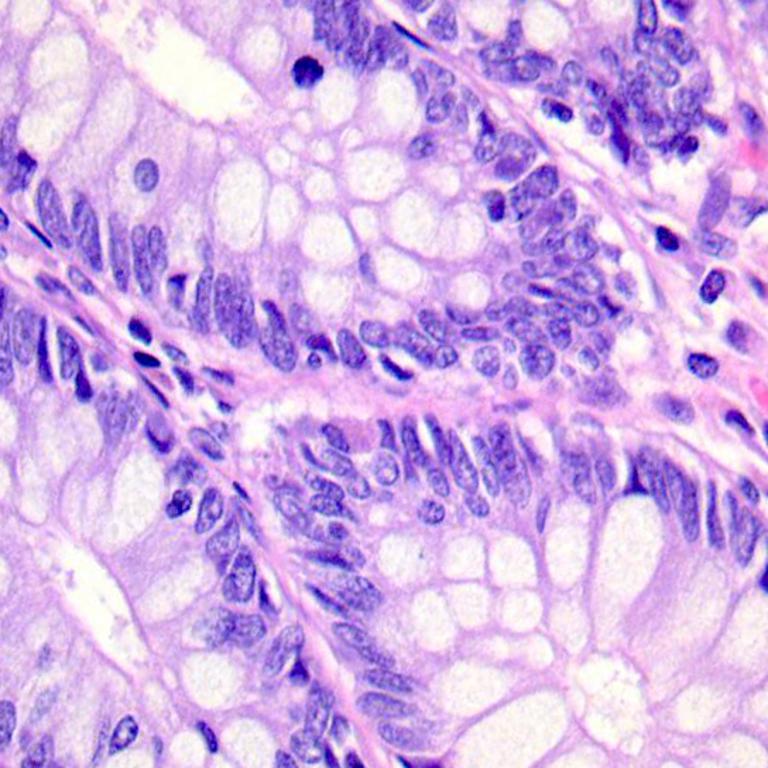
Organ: colon
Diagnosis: benign